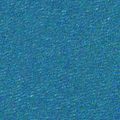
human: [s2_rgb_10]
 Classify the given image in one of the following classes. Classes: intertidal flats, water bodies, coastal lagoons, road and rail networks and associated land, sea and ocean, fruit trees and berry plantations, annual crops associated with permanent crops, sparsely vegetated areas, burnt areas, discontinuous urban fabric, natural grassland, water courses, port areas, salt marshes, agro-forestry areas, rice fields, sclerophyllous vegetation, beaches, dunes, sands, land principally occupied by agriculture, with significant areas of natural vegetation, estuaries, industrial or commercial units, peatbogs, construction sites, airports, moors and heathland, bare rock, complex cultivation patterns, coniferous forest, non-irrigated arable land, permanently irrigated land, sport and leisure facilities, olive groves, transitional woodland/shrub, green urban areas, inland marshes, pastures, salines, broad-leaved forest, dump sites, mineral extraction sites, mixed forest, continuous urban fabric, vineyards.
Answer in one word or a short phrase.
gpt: sea and ocean